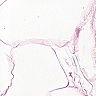
Metastatic tissue present: no